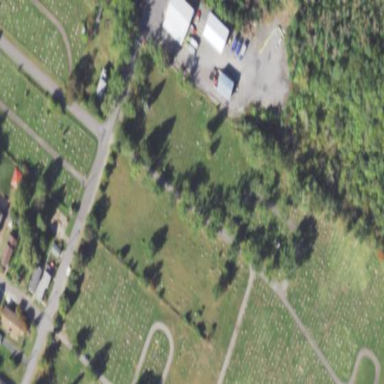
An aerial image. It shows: Cemetery.